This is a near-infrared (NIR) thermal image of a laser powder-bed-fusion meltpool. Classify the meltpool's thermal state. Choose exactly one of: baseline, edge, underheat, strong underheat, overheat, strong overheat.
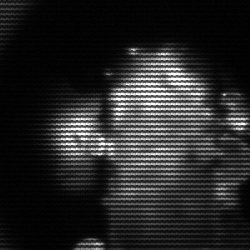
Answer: strong underheat